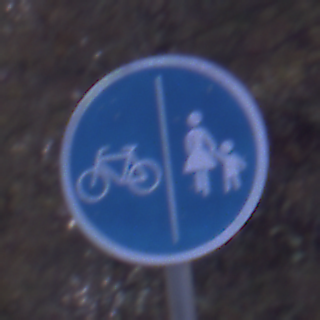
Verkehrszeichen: GetrennterRadUndGehwegRadwegLinks
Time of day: Night
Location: Outdoor (Suburban)
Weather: PartlyCloudy
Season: NotSpecified
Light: Artificial